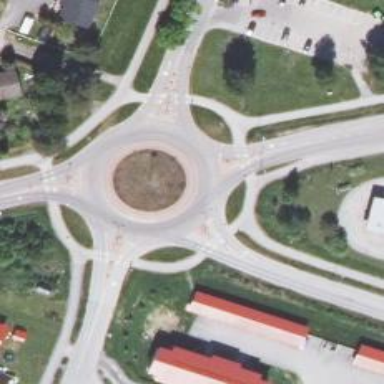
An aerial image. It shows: Secondary road with asphalt surface leading to roundabout.